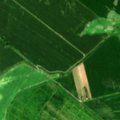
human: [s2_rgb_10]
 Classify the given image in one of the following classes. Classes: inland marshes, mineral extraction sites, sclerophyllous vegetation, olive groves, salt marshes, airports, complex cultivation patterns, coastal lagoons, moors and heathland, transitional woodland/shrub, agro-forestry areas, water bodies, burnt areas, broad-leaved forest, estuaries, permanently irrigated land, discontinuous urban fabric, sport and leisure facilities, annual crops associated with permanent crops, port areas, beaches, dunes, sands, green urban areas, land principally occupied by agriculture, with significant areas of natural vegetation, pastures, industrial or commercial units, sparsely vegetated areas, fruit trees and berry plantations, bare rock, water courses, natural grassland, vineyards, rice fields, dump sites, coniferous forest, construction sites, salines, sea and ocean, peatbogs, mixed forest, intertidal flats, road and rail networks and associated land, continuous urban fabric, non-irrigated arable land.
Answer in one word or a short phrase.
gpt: non-irrigated arable land, transitional woodland/shrub